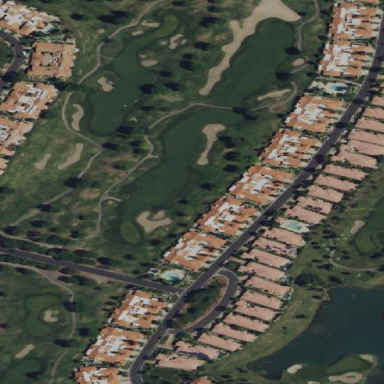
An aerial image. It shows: Golf fairway surrounded by grass.